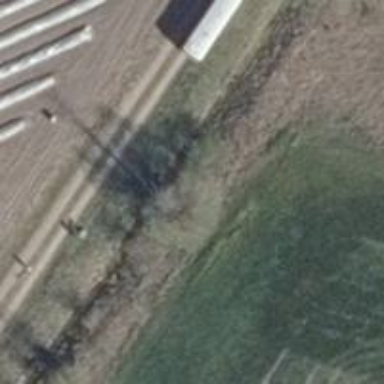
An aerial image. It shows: Row of trees in natural setting.